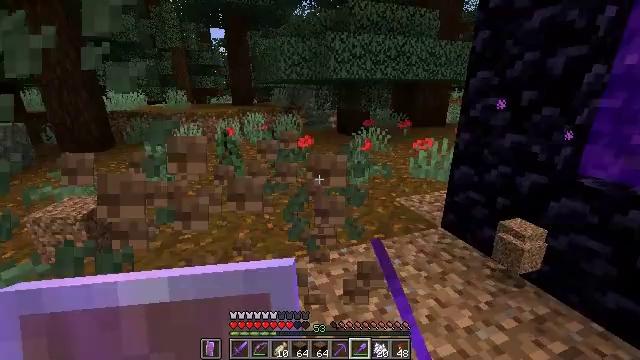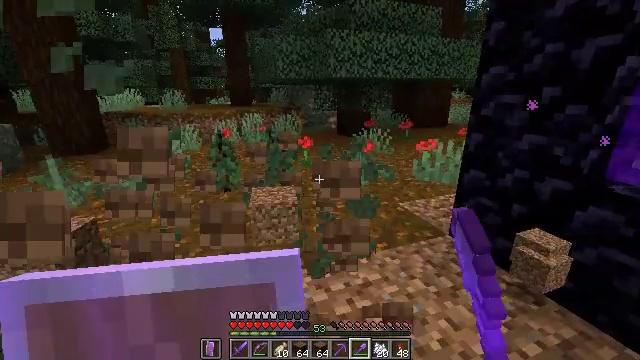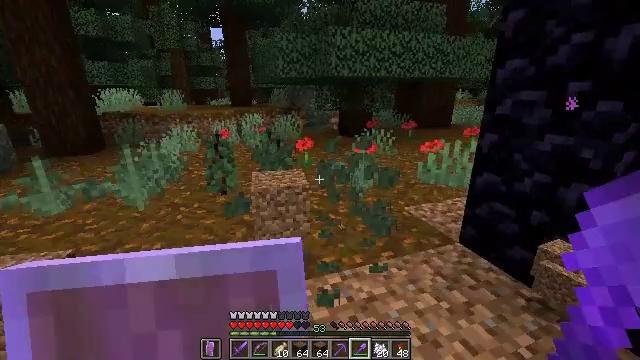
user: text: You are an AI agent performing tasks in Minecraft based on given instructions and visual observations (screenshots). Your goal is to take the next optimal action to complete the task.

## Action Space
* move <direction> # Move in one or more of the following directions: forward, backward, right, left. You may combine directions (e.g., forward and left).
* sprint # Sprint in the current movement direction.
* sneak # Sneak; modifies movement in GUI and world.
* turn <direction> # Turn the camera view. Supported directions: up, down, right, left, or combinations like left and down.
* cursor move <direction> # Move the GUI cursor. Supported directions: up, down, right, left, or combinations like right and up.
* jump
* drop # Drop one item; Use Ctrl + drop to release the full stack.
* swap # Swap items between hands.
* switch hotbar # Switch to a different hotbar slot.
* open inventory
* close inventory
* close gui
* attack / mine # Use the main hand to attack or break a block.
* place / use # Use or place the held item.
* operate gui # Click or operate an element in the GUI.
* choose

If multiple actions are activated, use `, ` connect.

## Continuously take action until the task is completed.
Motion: motion action
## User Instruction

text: Gather fern from the ground.
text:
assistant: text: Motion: move forward, attack / mine
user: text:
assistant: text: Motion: move forward, attack / mine
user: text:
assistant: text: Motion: no_op